二年级 · 算术
规律填数。

(1) $1 ， 4 ， 9$ ，

(2)

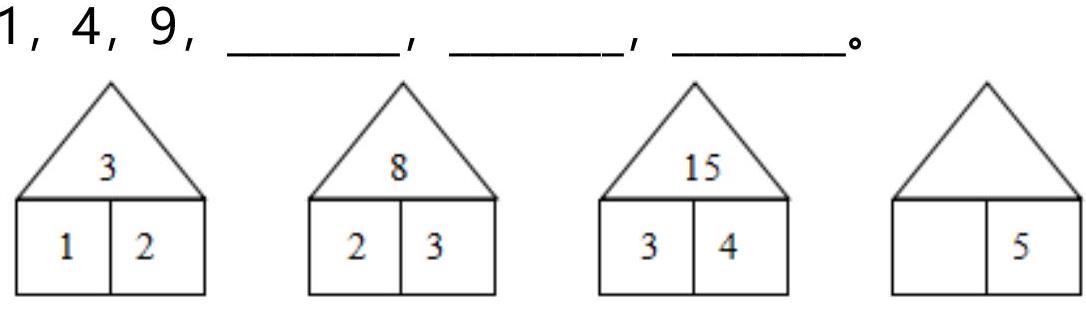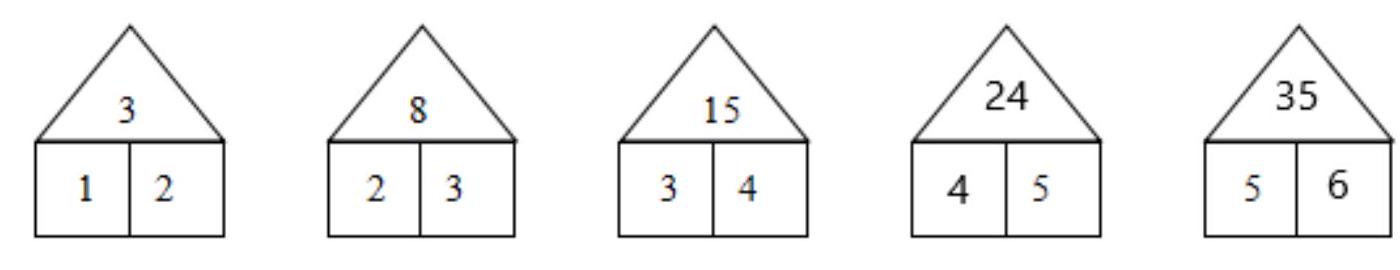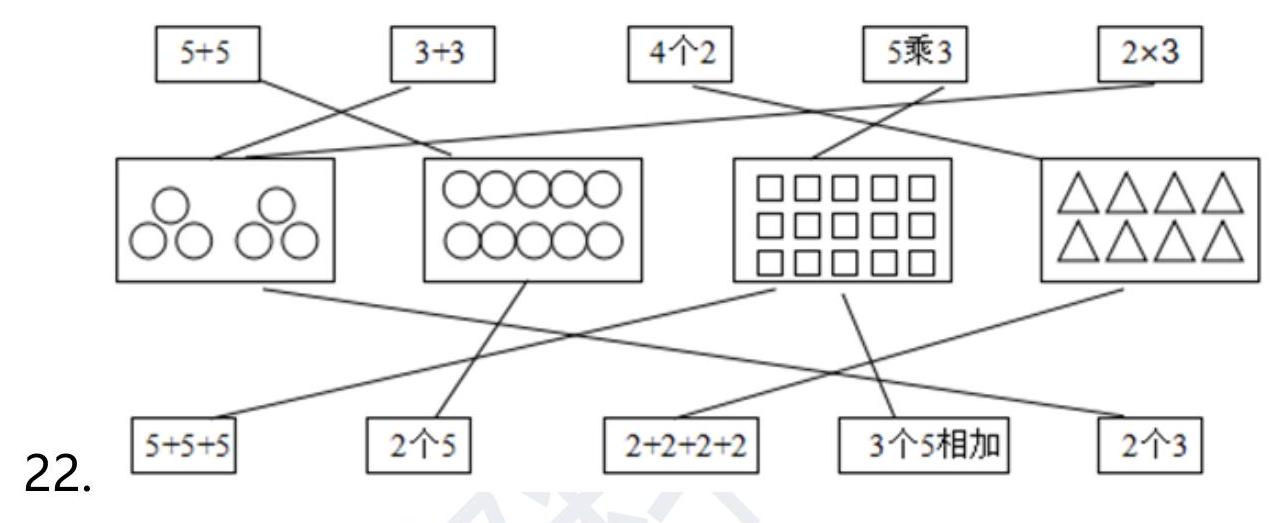
答案: 1) $16 ； 25 ； 36$

(2)